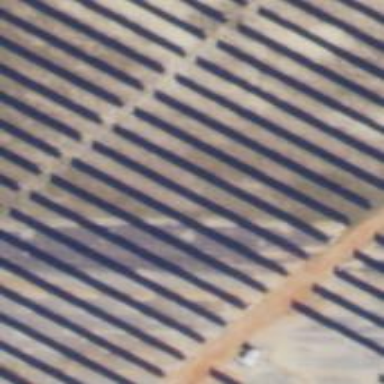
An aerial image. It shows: Solar power generator with photovoltaic panels.